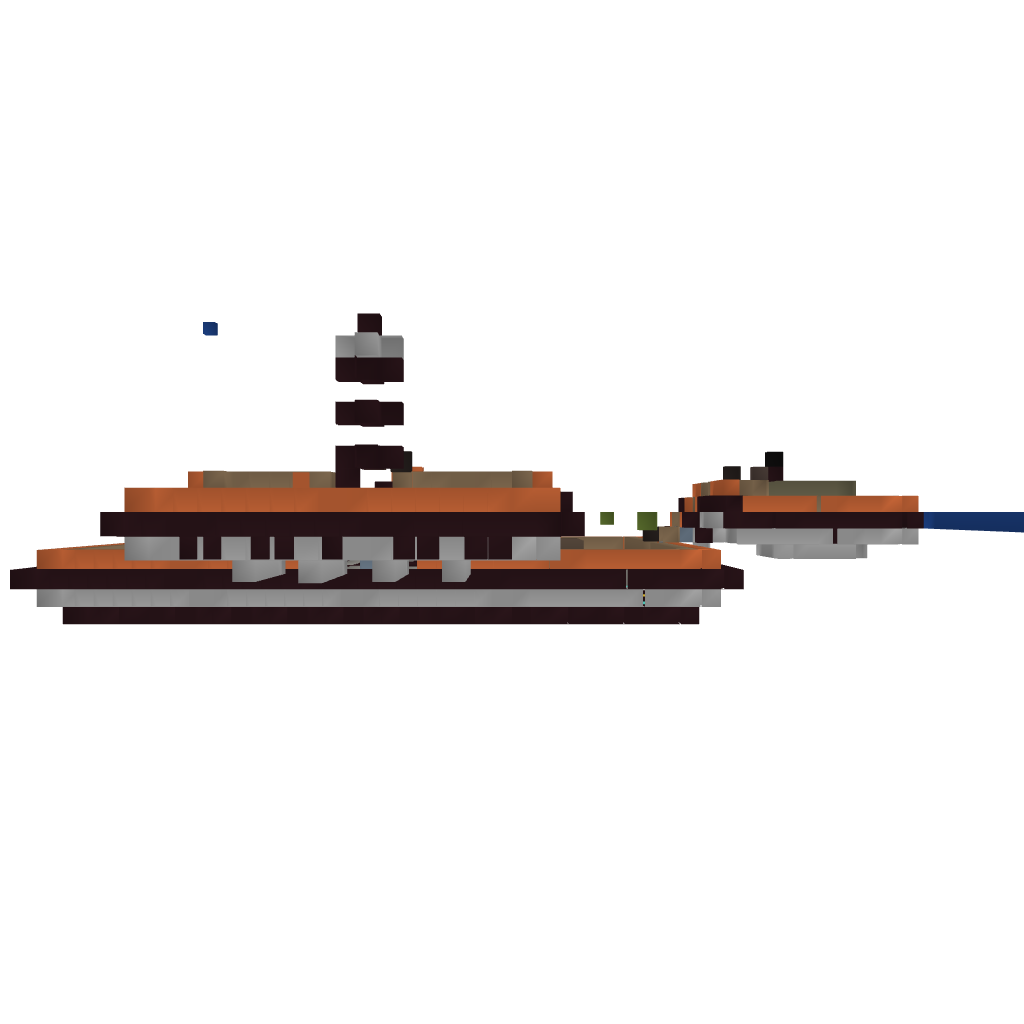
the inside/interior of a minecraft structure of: Duckfarm